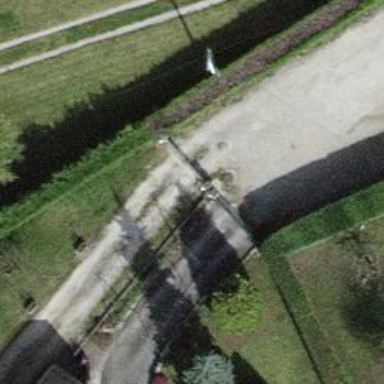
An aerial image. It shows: Gate.